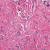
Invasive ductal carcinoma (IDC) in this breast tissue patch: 0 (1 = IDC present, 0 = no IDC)